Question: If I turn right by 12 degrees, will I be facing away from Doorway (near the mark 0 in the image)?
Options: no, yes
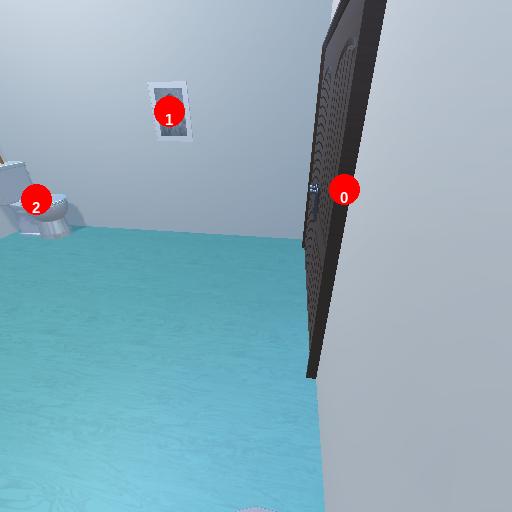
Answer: no